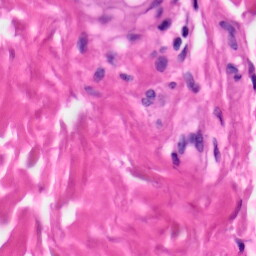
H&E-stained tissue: Skin